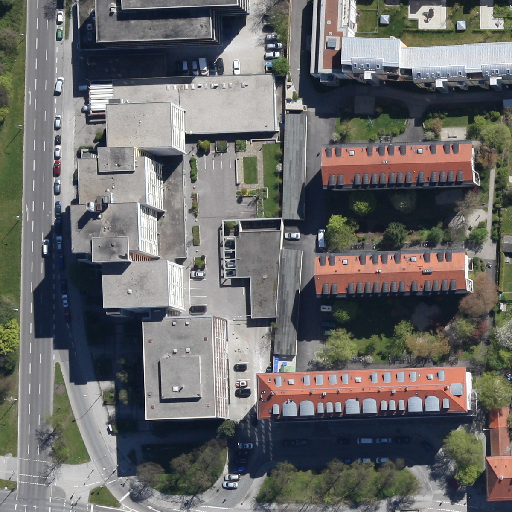
Referring expression: building along the road